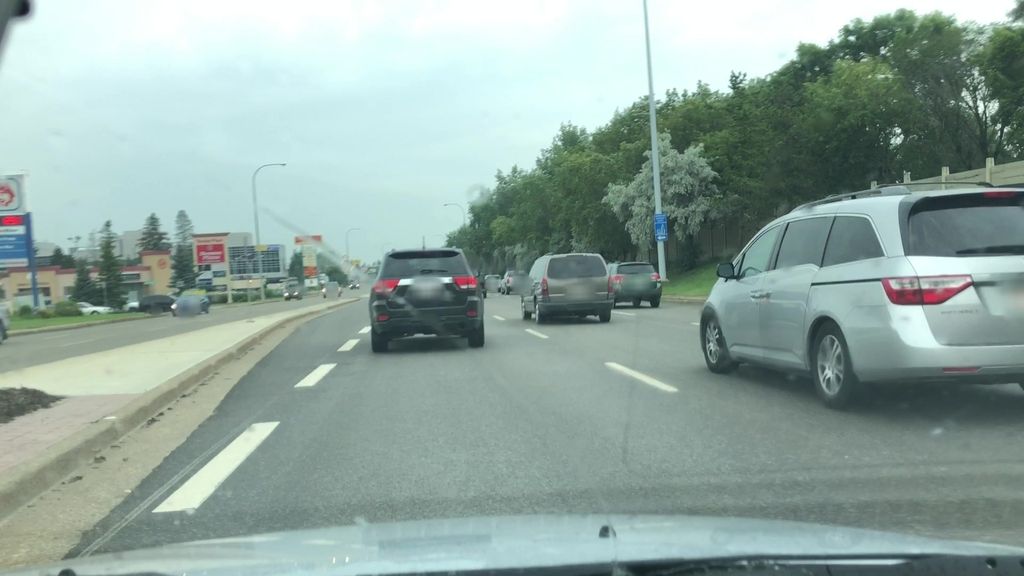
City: edmonton